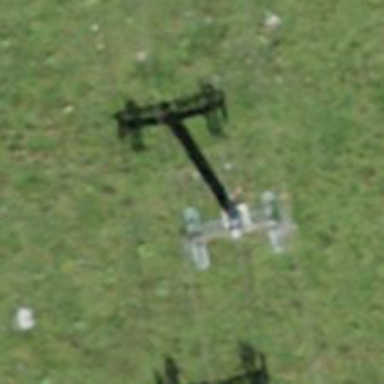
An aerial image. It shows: Pylon for aerialway.